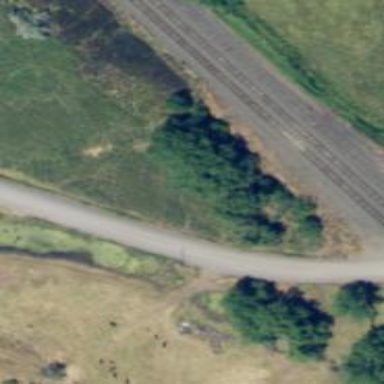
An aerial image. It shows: Site designated for railway station.